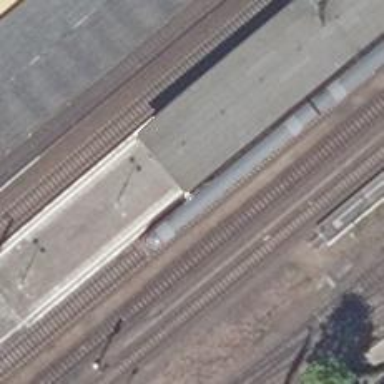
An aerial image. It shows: Platform edge at railway station.